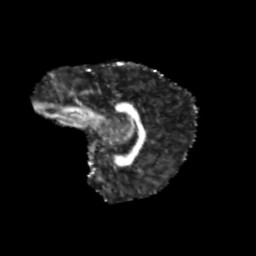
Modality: FA
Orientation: sagittal
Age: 12
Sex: female
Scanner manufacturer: siemens
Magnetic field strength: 3 T
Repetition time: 3.8 s
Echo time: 0.07 s